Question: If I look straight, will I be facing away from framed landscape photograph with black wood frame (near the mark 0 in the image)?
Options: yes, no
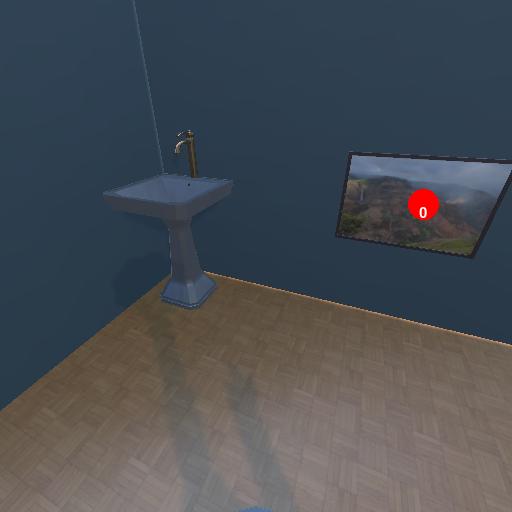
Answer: yes